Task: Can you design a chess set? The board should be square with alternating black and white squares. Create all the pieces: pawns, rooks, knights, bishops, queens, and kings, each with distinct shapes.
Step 1142:
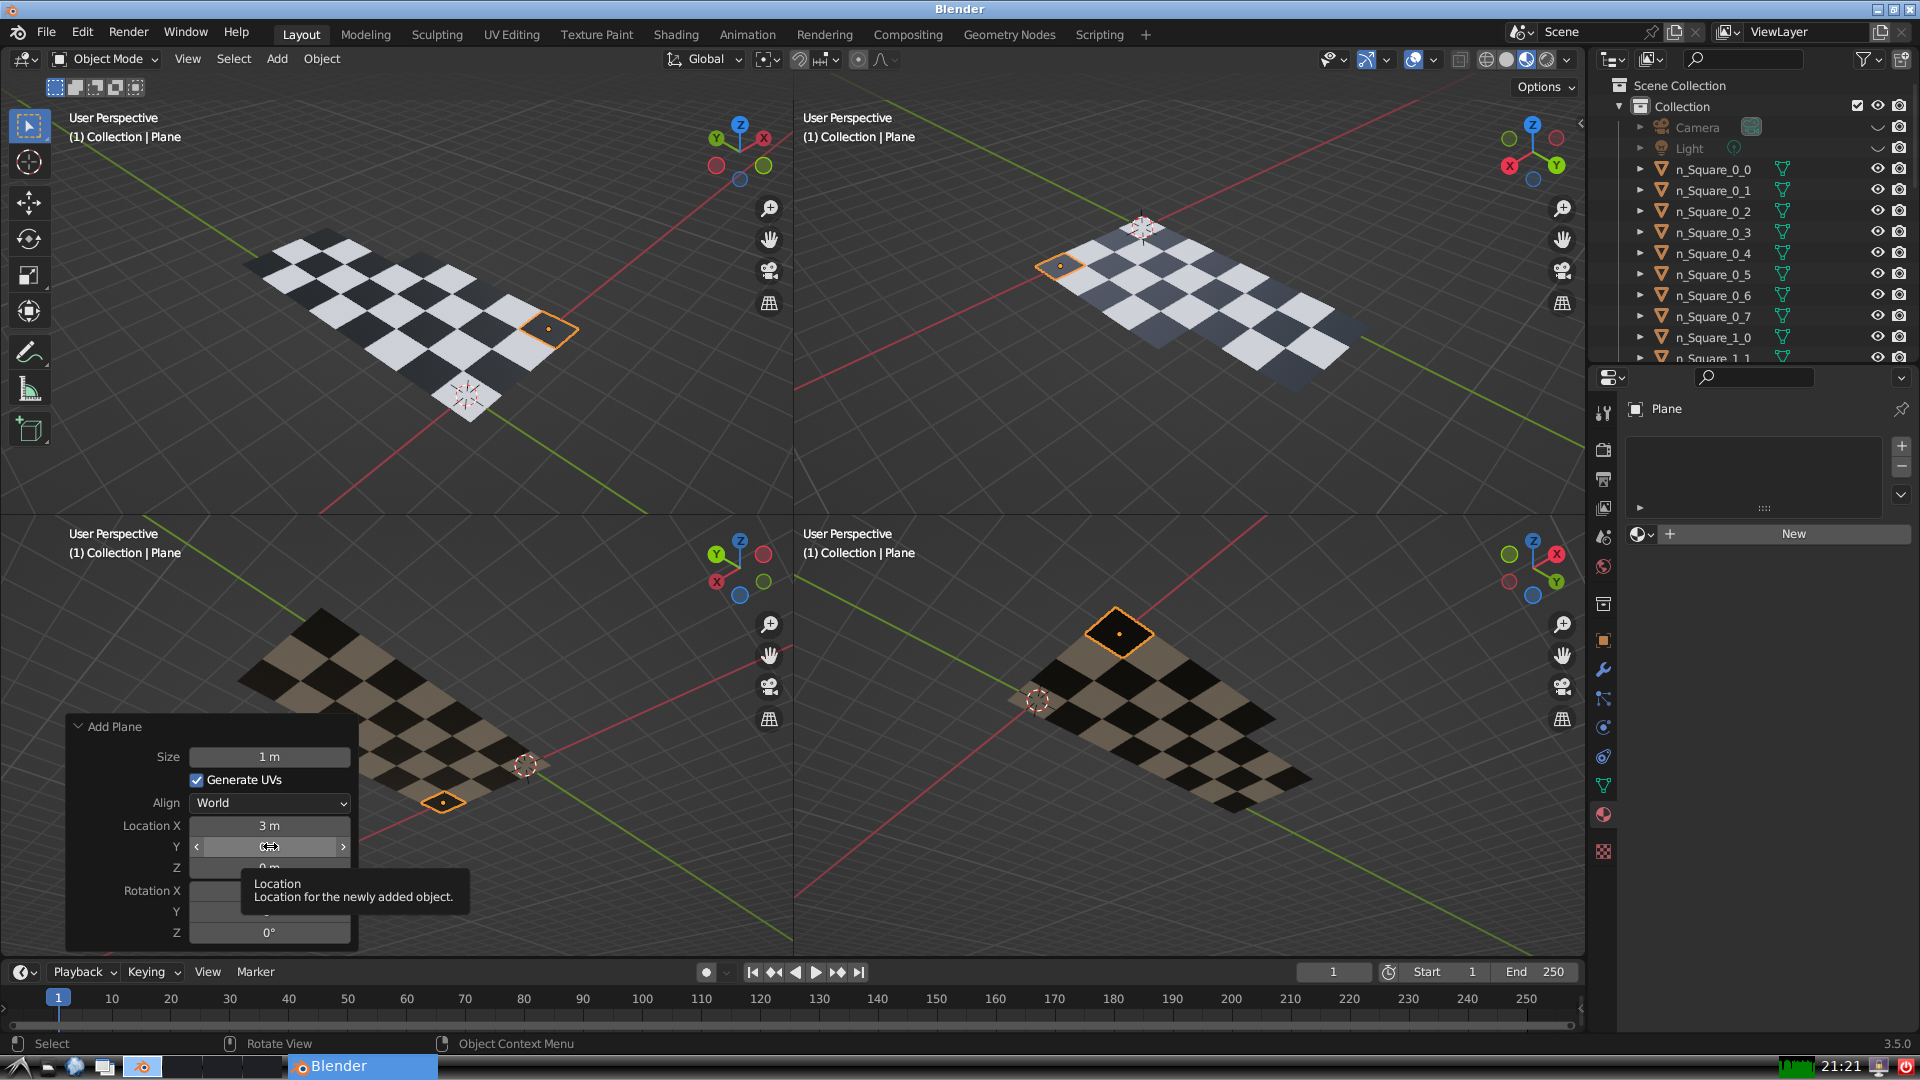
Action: click: no